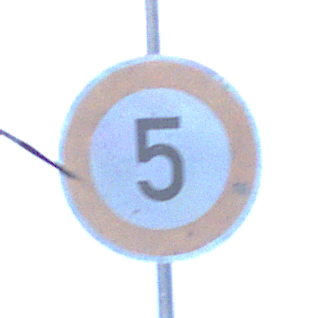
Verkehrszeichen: Geschwindigkeit5
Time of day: MorningAfternoon
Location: Outdoor (Nature)
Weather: PartlyCloudy
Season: NotSpecified
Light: Natural